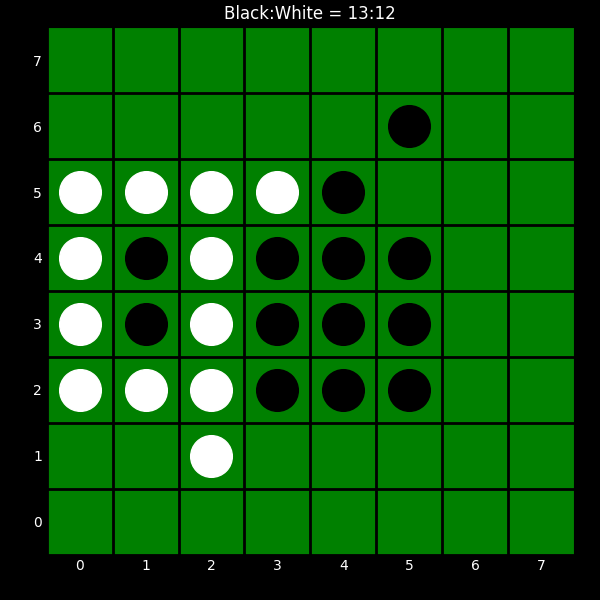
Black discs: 13
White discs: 12